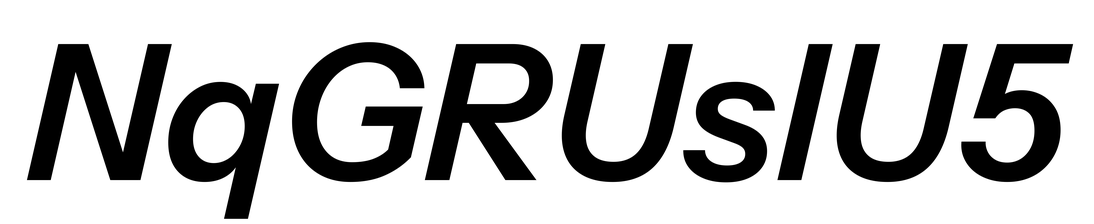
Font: InstrumentSans-Italic_SemiBold_Italic